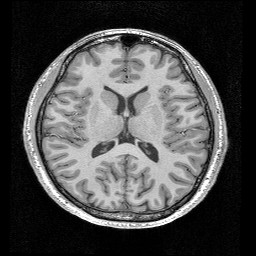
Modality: T1w
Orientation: coronal